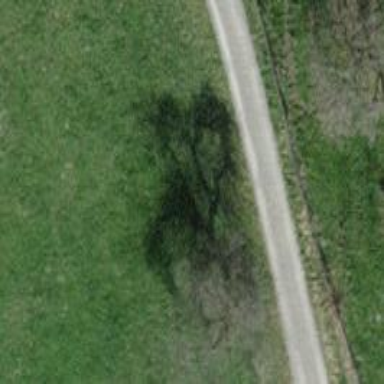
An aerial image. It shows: Beautiful tree in nature.